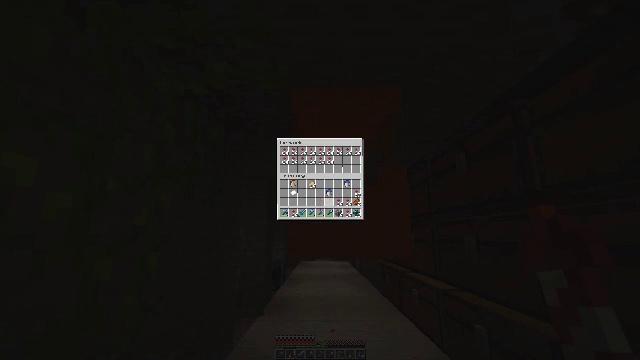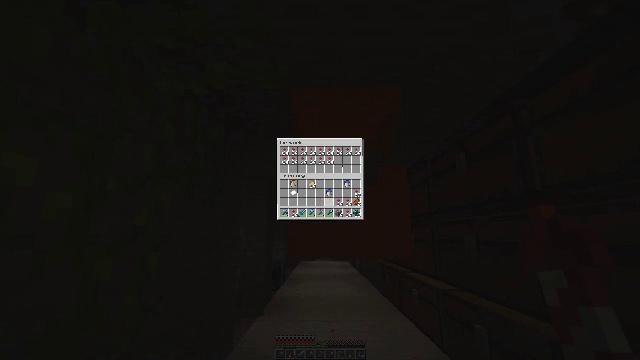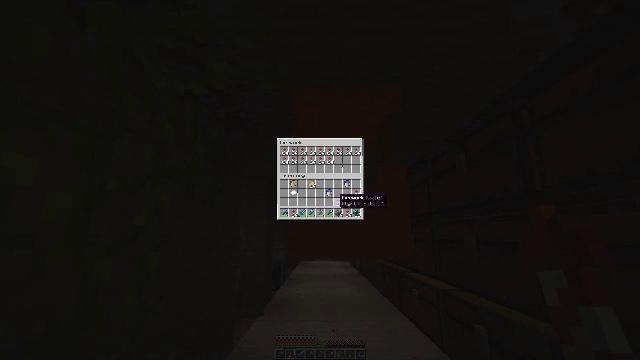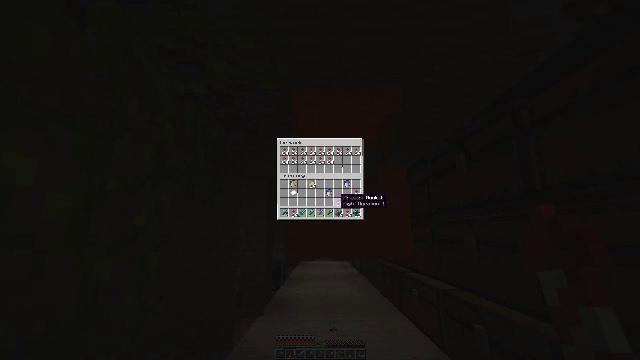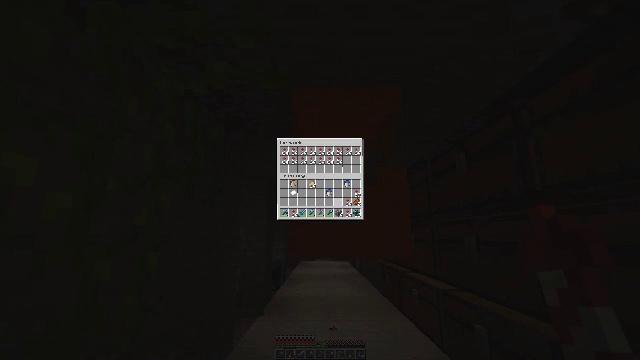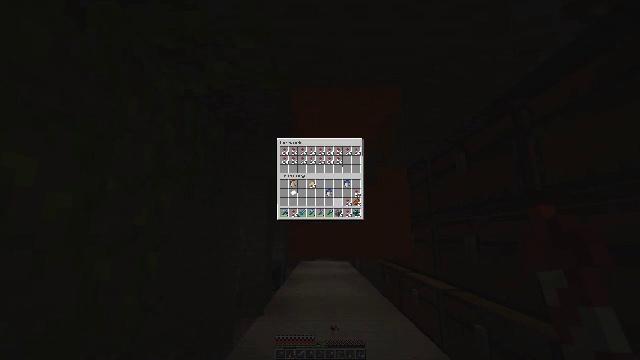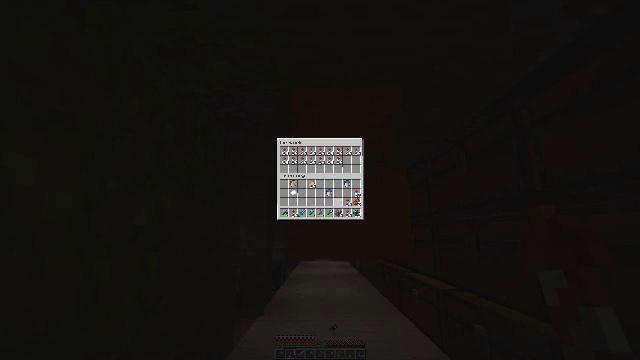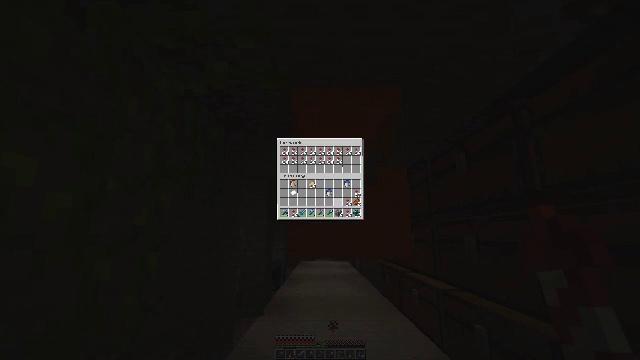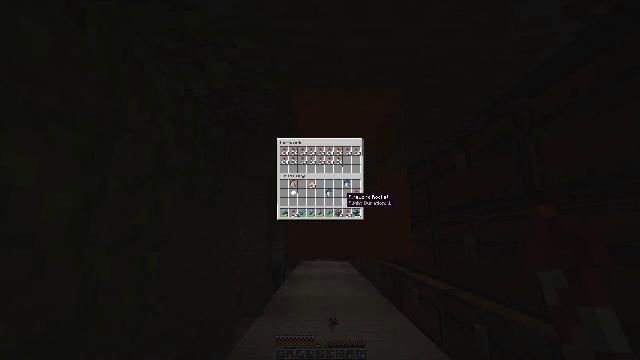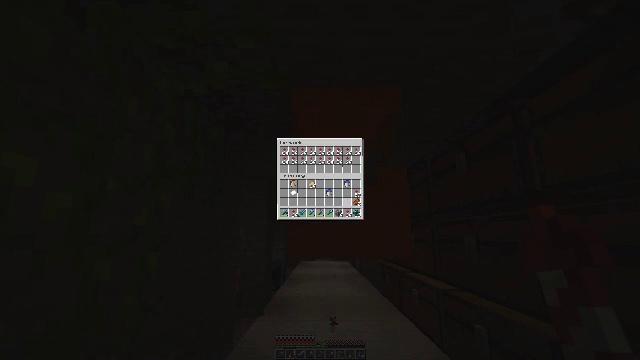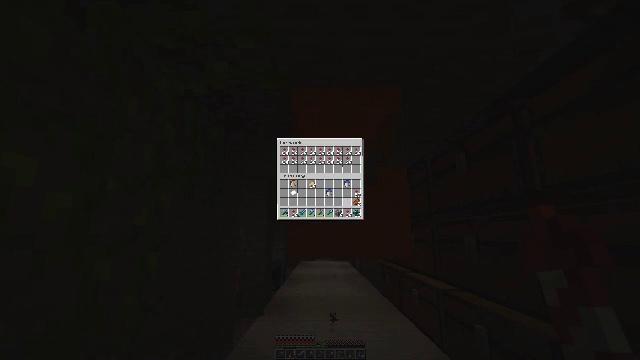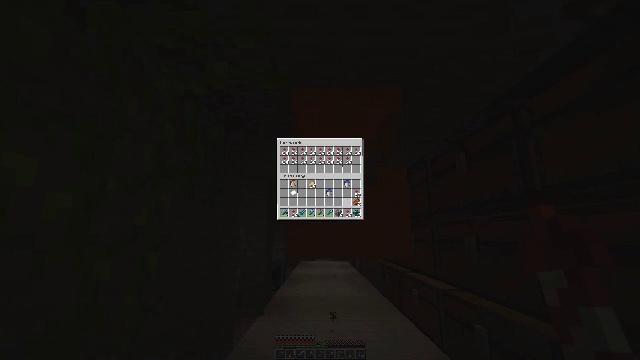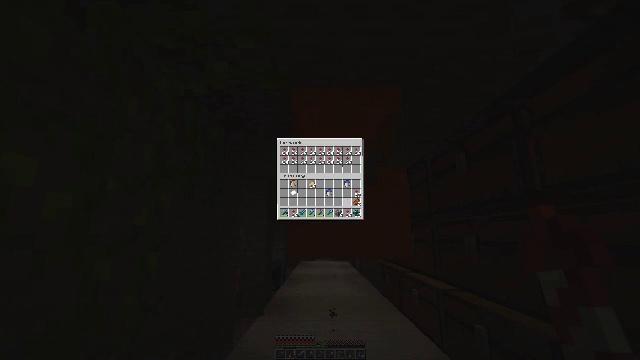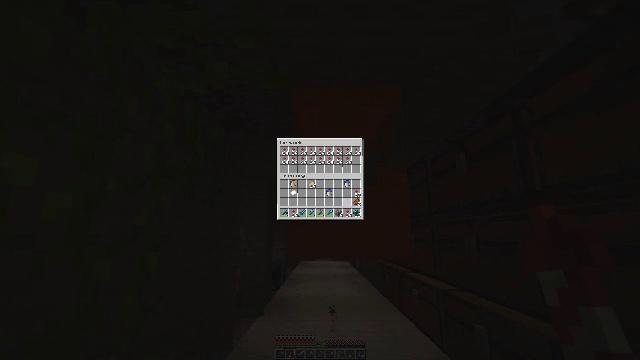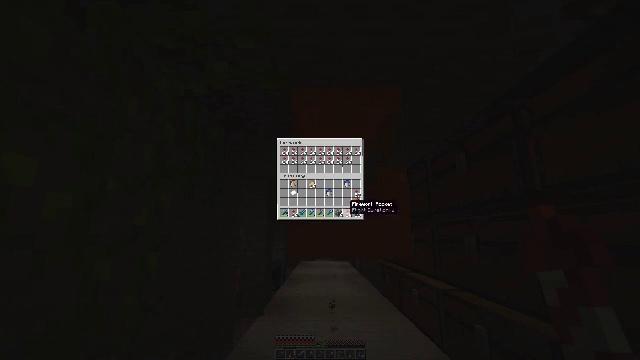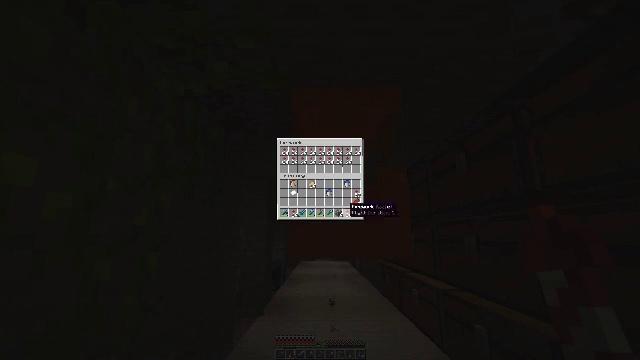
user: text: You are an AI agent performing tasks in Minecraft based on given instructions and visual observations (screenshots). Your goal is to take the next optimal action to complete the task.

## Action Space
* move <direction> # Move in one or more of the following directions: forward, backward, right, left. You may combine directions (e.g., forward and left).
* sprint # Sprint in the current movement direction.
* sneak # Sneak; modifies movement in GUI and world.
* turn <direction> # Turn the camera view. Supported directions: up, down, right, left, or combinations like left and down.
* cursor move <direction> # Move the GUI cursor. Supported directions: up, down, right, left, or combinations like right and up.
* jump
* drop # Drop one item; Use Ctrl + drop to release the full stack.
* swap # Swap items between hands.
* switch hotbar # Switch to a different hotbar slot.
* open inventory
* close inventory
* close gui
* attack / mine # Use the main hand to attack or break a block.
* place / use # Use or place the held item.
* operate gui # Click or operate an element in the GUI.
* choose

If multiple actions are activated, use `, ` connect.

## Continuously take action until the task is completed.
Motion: motion action
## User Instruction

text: Harvest the orange shulker box.
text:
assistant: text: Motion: sneak, turn right, attack / mine
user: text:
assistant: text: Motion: sneak, turn right
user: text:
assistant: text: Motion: sneak
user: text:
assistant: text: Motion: sneak, attack / mine
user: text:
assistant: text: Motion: sneak, attack / mine
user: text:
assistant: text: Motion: sneak, attack / mine
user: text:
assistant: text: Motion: sneak, turn right, attack / mine
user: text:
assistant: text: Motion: sneak
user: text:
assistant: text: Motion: sneak, attack / mine
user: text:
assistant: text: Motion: sneak, attack / mine
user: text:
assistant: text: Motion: sneak, attack / mine
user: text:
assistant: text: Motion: sneak
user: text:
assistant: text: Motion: sneak
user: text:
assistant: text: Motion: sneak, turn down
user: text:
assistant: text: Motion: sneak
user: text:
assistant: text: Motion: sneak
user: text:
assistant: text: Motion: sneak, attack / mine
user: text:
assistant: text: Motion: sneak, attack / mine
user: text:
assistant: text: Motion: sneak, attack / mine
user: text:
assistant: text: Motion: sneak, turn left
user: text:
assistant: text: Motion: sneak, turn left
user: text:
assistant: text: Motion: sneak, turn left
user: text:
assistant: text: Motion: sneak, turn left
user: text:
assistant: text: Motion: sneak
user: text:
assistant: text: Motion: sneak
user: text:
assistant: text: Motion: sneak
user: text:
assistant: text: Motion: sneak
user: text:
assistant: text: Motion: sneak
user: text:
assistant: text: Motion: sneak
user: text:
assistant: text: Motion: sneak